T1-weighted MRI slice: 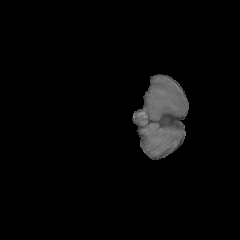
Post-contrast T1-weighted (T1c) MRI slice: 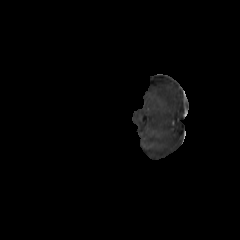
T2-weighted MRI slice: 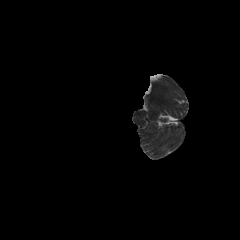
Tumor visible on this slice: no